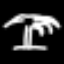
Label: palm tree